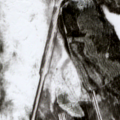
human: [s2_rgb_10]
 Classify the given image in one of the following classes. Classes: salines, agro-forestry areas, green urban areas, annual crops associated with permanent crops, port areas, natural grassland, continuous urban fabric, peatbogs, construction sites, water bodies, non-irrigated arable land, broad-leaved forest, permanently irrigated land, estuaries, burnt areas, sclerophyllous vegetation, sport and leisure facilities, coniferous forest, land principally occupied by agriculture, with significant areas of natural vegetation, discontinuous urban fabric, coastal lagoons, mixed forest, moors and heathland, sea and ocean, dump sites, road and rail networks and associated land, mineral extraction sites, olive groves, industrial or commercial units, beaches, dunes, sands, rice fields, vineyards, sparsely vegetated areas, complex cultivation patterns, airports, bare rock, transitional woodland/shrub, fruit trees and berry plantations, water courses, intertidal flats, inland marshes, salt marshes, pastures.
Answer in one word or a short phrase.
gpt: mixed forest, transitional woodland/shrub, peatbogs